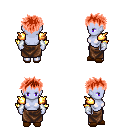
a pixel art fantasy rpg character, female body template, dark elf, purple skin, gold arm armor, robe skirt, red bedhead hairstyle, white cloth bracers, brown slippers, four views (front, back, left, right), 2x2 character sprite sheet, small pixel art, hard edges, no anti-aliasing